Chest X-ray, AP view. Patient: 58 years old, sex F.
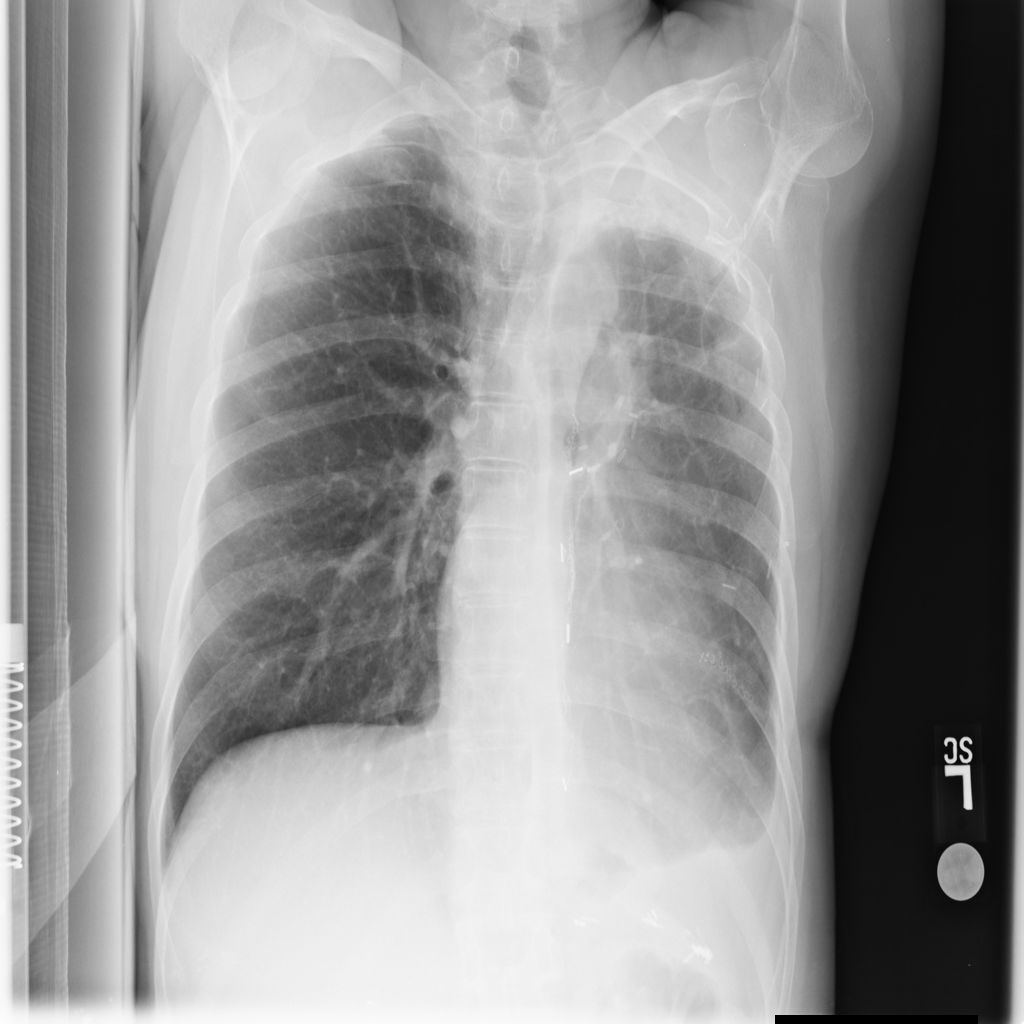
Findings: Effusion